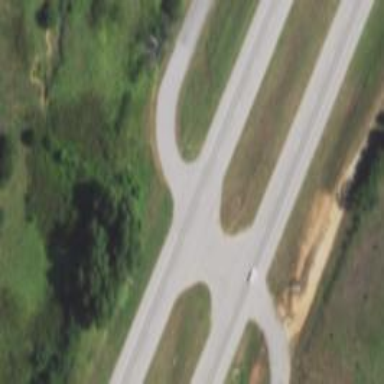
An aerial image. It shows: Stop road.